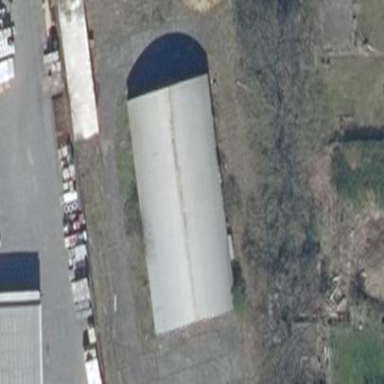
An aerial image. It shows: Industrial building.